Question: How do I set the text in the top-left header cell is a Data Grid View?

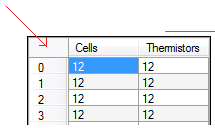
Answer: You can set the text in the by the following way
'''
dataGridView.TopLeftHeaderCell.Value = "Your Text";
'''